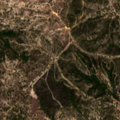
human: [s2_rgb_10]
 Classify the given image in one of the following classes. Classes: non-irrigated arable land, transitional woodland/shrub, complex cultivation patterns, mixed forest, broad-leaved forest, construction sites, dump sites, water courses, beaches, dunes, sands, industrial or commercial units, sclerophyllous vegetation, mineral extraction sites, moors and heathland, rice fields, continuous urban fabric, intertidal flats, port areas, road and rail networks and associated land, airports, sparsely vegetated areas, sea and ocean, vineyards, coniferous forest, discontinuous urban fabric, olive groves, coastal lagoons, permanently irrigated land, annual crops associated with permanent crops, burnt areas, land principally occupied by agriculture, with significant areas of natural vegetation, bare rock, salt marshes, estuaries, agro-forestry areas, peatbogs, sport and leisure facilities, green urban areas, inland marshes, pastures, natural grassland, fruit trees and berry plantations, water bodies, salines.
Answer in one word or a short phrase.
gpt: agro-forestry areas, broad-leaved forest, transitional woodland/shrub